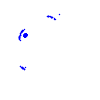
Particle: pion